Question: How would you make the following user interface (see the picture below)?
The UI always has 3 columns, and many rows.
Pressing any button1 saves the data of its respective row in memory.
Pressing any button2 deletes the data in its respective row.
I am still undecided between a gridview and a listview, and quite confused how to code at this time (in particular the onClicklistener). Thank you in advance for any help.

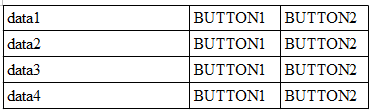
Answer: you can use a listview with a custom list item which has a linearlayout with the other views inside
custom list tutorials:
<URL>
<URL>
example custom list item:
'''
<?xml version="1.0" encoding="utf-8"?>
<RelativeLayout xmlns:android="http://schemas.android.com/apk/res/android"
android:id="@+id/layout1"
android:layout_width="match_parent"
android:layout_height="match_parent" >
<TextView
android:id="@+id/textView1"
android:layout_width="wrap_content"
android:layout_height="wrap_content"
android:layout_alignBottom="@+id/layout2"
android:layout_alignParentLeft="true"
android:layout_alignParentTop="true"
android:layout_toLeftOf="@+id/layout2"
android:text="Data: "
android:gravity="center|left"
android:textSize="16sp"/>
<LinearLayout
android:id="@+id/layout2"
android:layout_width="wrap_content"
android:layout_height="wrap_content"
android:layout_alignParentRight="true"
android:layout_alignParentTop="true"
android:orientation="horizontal" >
<Button
android:id="@+id/button1"
style="?android:attr/buttonStyleSmall"
android:layout_width="100dp"
android:layout_height="wrap_content"
android:text="Button" />
<Button
android:id="@+id/button2"
style="?android:attr/buttonStyleSmall"
android:layout_width="100dp"
android:layout_height="wrap_content"
android:text="Button" />
</LinearLayout>
</RelativeLayout>
'''